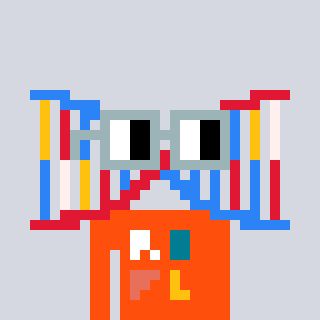
a pixel art character with square dark gray glasses, a dna-shaped head and a orange-colored body on a cool background